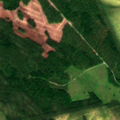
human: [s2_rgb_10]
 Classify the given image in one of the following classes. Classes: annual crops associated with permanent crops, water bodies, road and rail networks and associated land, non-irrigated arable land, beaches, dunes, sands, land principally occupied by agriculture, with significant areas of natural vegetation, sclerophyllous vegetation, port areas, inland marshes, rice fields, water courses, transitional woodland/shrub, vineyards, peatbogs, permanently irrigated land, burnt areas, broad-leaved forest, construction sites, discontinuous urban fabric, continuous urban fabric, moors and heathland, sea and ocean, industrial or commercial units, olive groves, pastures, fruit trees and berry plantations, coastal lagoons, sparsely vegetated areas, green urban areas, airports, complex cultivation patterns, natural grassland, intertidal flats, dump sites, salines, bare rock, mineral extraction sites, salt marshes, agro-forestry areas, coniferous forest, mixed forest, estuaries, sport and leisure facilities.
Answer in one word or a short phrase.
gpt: coniferous forest, mixed forest, transitional woodland/shrub, peatbogs